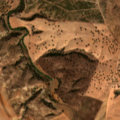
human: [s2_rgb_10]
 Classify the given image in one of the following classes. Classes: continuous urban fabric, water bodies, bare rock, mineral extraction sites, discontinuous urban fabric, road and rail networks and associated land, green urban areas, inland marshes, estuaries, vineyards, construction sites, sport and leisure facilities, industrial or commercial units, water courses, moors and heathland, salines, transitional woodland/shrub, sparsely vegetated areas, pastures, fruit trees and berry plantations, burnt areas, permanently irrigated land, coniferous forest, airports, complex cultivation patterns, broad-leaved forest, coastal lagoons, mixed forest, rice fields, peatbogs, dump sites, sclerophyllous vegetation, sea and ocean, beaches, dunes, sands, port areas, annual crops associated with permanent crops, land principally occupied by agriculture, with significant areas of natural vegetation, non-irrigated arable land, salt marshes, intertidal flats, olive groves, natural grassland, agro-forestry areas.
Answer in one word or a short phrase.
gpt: non-irrigated arable land, agro-forestry areas, transitional woodland/shrub